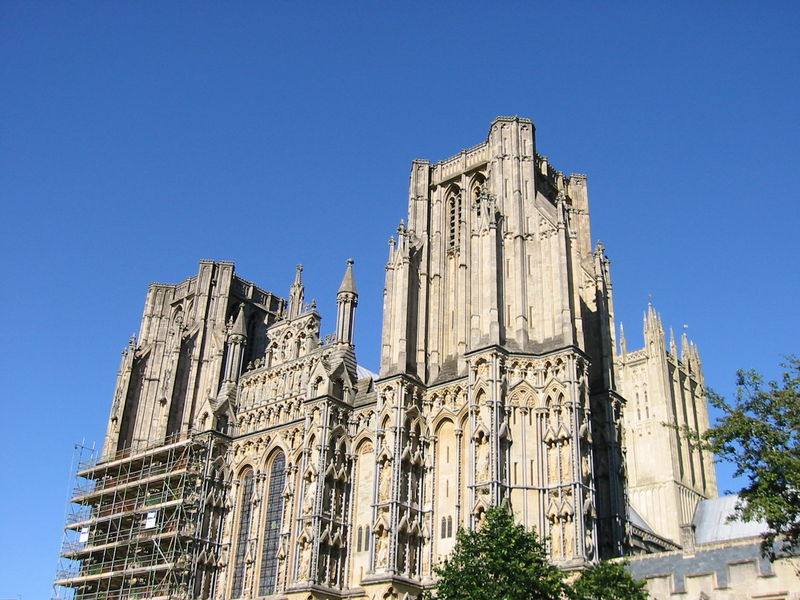
Titel: Kathedrale von Wells (St. Andrew’s Cathedral), Wells/Somerset
Standort: Wells, Kathedrale (EU - GB)
Schlagwörter: baum, blau, blätter, himmel, bäume, grün, kirchturm, fenster, grau, hell, paris, säulen, dach, dame, gebäude, stein, kirche, spitzen, gotik, turm, bogen, fassade, perspektive, tag, detail, hoch, foto, fotografie, kirchtürme, bögen, ruine, gerüst, türmchen, türme, dom, münster, kathedrale, sandstein, gotisch, spitzbogen, blauer himmel, frontansicht, gothik, fesnter, bauwerk, maßwerk, notre dame, fiale, renovierung, notre, dam, phialen, metz, notre dam, igkesonne, reparaturarbeiten, kathedrole